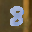
Label: 8